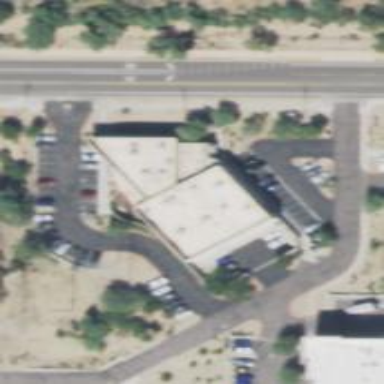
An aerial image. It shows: Veterinary facility.